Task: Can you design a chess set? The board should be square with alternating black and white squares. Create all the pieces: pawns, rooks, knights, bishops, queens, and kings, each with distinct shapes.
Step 3753:
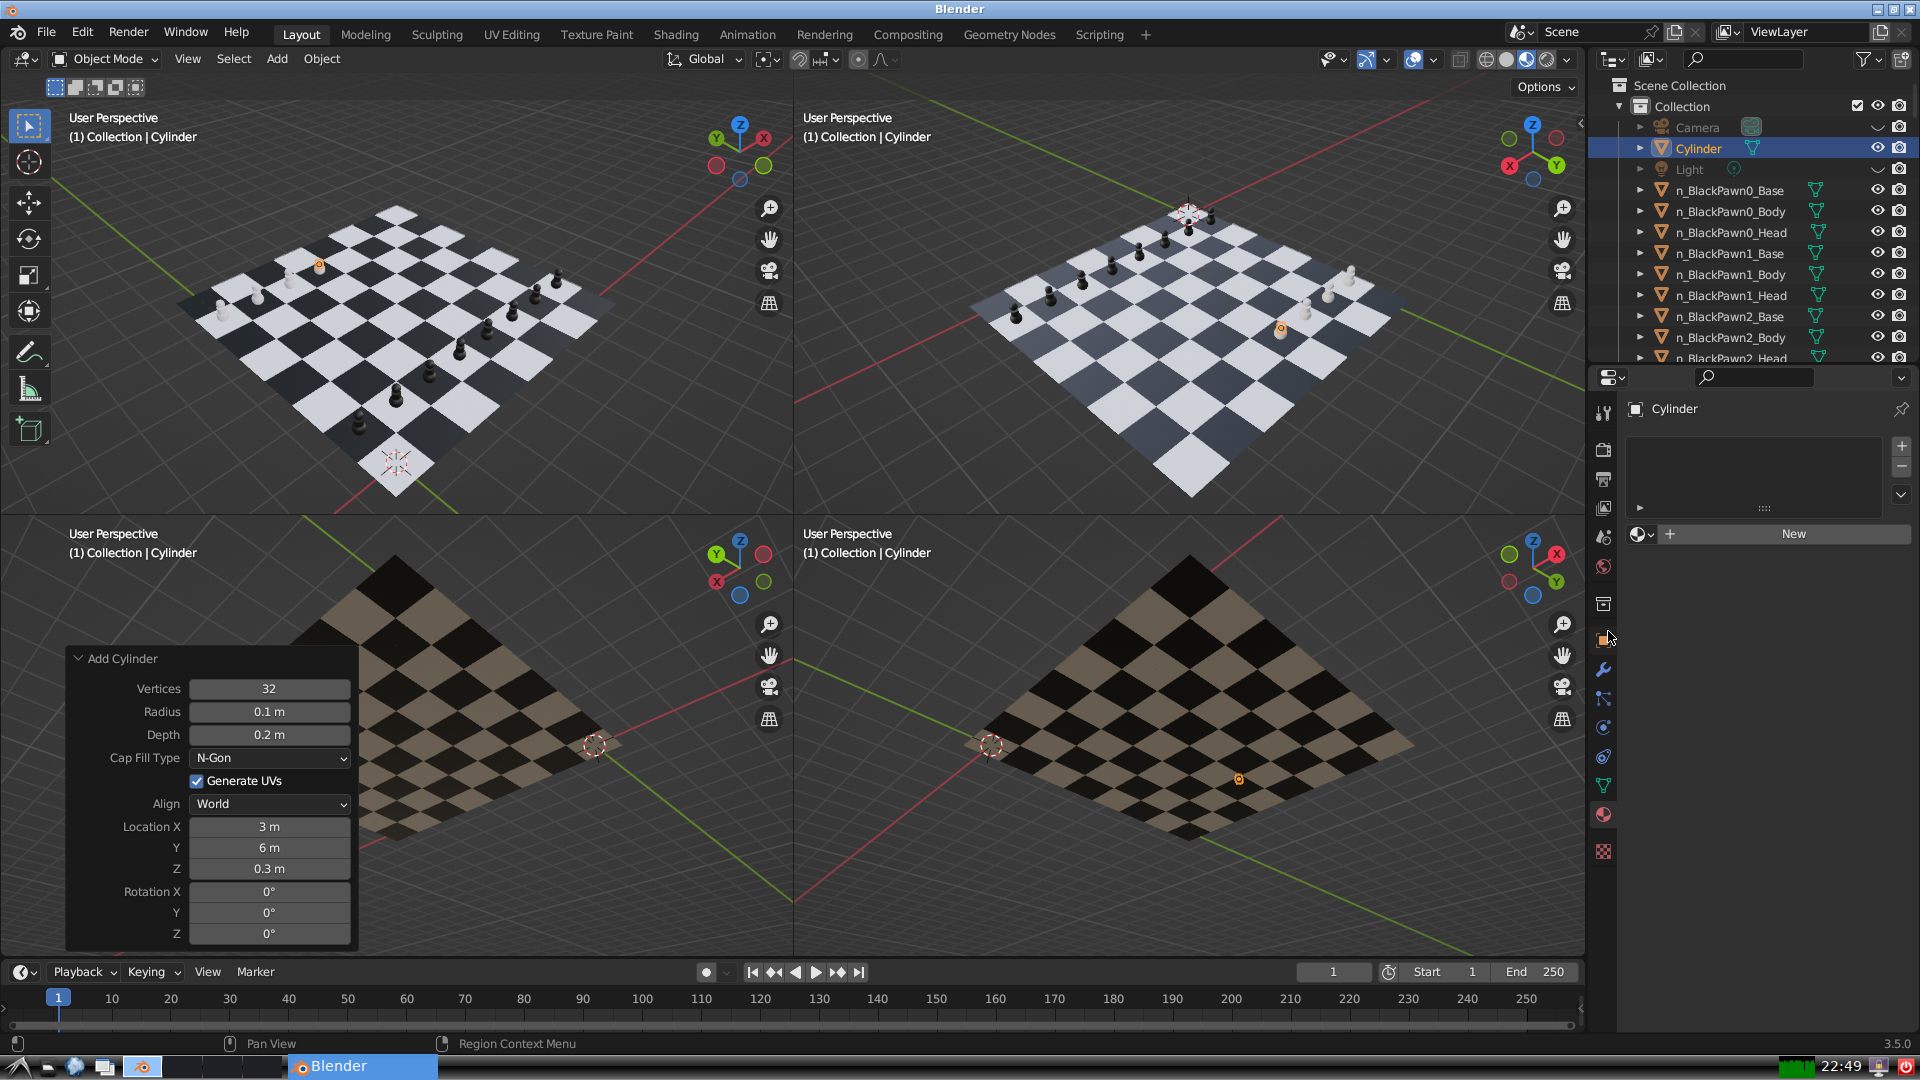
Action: click: no